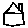
Label: house